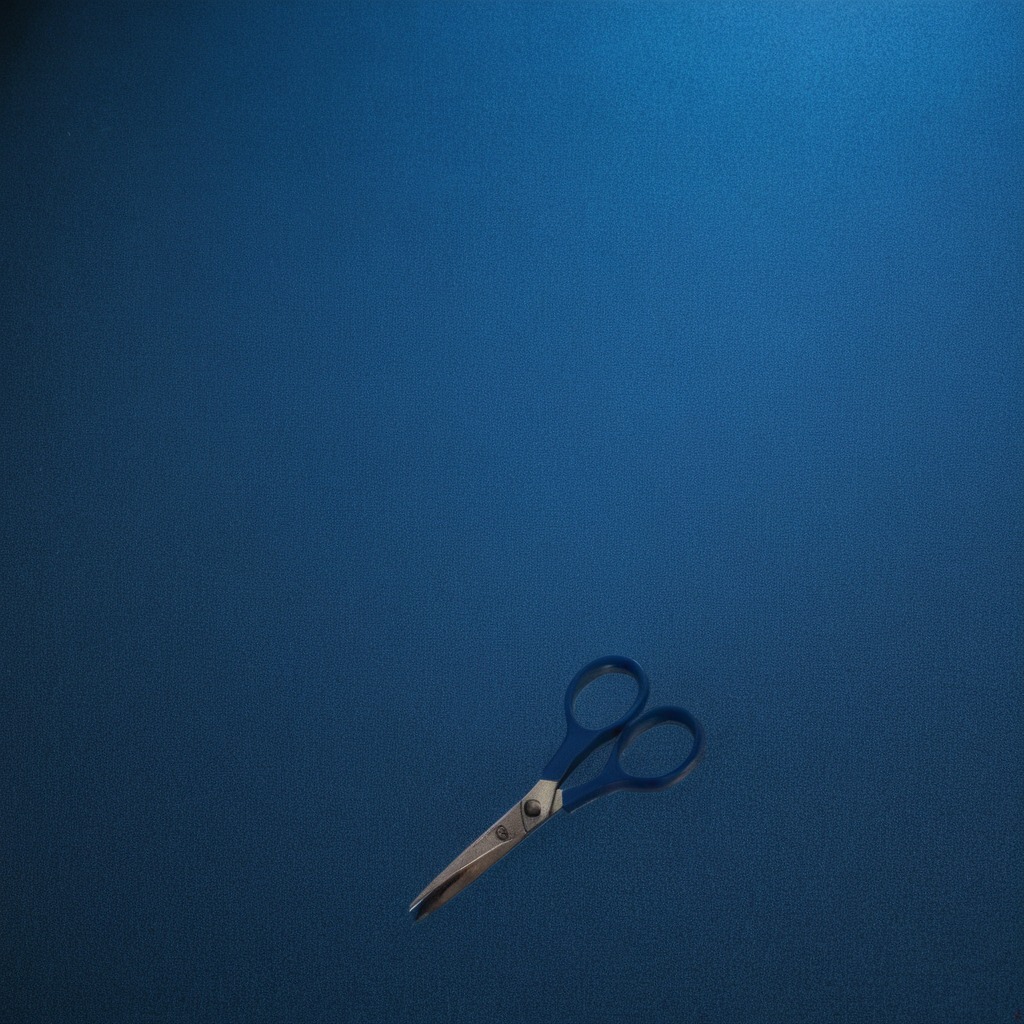
A scissor lies on the clean granite tabletop covered with a blue rubber mat inside a workshop under bright overhead lighting crisp shadows high clarity worn but beneath the mat.